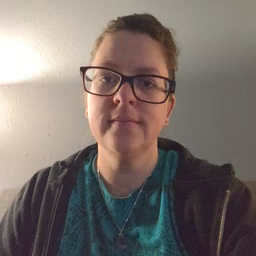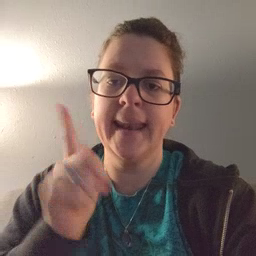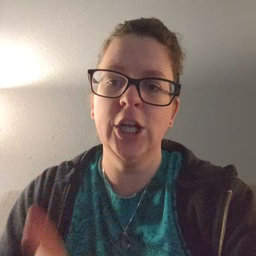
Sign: later